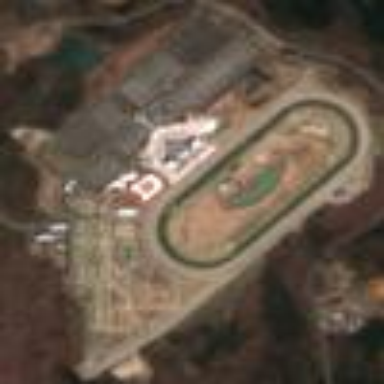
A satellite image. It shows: Stadium used for horse racing.